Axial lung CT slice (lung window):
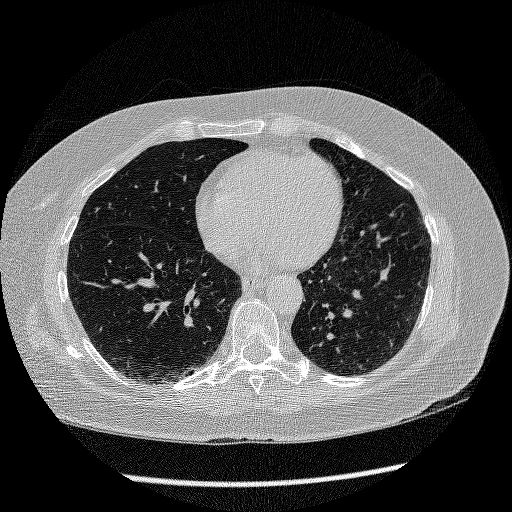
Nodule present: no